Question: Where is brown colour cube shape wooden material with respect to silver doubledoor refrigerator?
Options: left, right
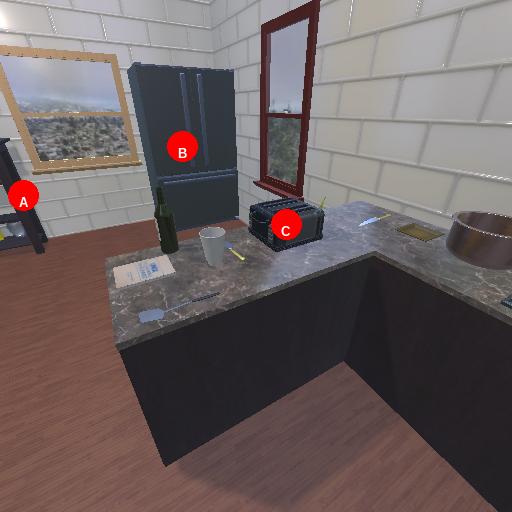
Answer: left